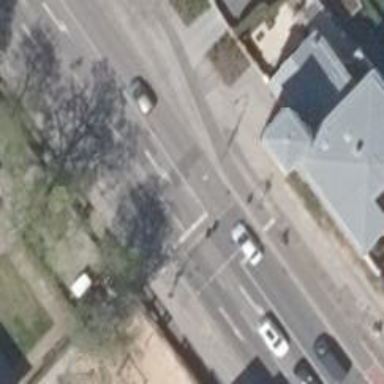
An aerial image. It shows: Asphalt footway with crossing controlled by traffic signals.